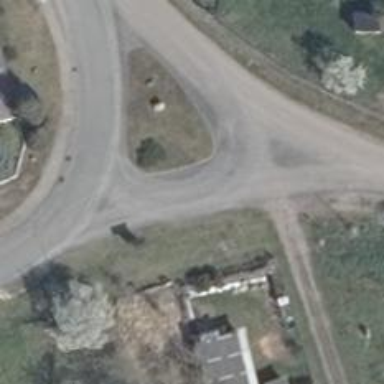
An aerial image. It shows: Smooth asphalt road in residential area.